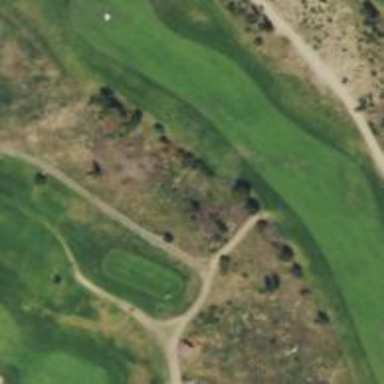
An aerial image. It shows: Service road designated as golf cart path.